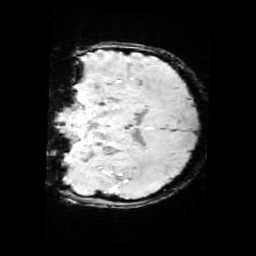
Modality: SWI
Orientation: coronal
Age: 10
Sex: female
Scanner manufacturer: siemens
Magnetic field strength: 3 T
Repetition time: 0.027 s
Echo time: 0.02 s